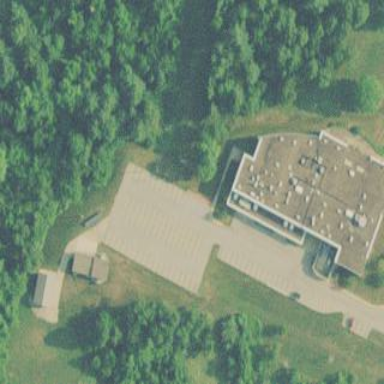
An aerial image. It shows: Parking area with surface.